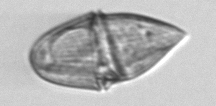
Label: Gyrodinium